Question: I am currently reading <URL>" on page 85 as shown below. However, the 'fn' function is ! This confuses me.
- Why is this style of writing functions called "point-free" when it is
with points ? - How should I understand this notion ? "Point-free" in what sense ?- Where is the term "point-free style" originates from ? Perhaps from a
language where function composition was denoted by space ?
PS: So far this is the only confusing part in this excellent book (i.e. in the first 85 pages I have read so far).

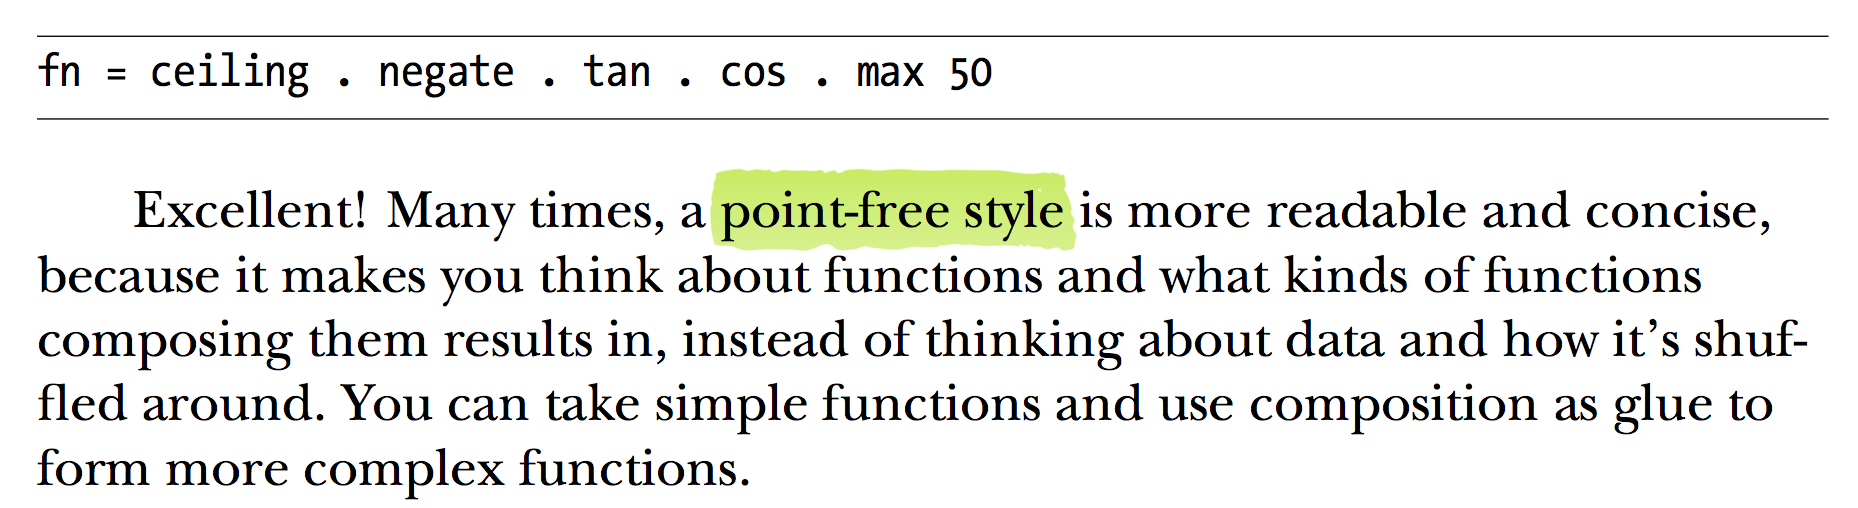
Answer: > But pointfree has more points! A common misconception is that the
'points' of pointfree style are the (.) operator (function
composition, as an ASCII symbol), which uses the same identifier as
the decimal point. This is wrong. The term originated in topology, a
branch of mathematics which works with spaces composed of points, and
functions between those spaces. So a 'points-free' definition of a
function is one which does not explicitly mention the points (values)
of the space on which the function acts. In Haskell, our 'space' is
some type, and 'points' are values. In the declaration f x = x + 1 we
define the function f in terms of its action on an arbitrary point x.
Contrast this with the points-free version: f = (+ 1) where there is
no mention of the value on which the function is acting.
from <URL>